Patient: sex F, age 83
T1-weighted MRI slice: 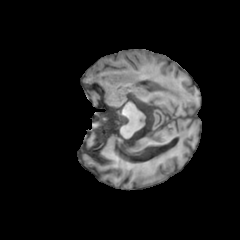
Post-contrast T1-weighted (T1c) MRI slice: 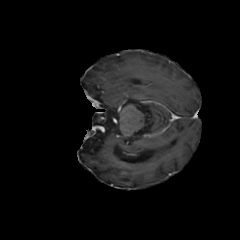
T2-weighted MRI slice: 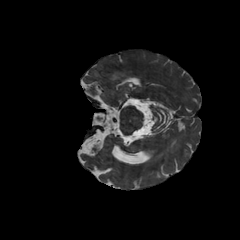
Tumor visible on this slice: yes
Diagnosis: Glioblastoma, IDH-wildtype
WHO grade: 4